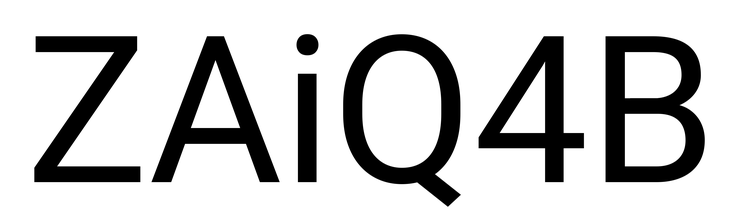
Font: Roboto_Regular